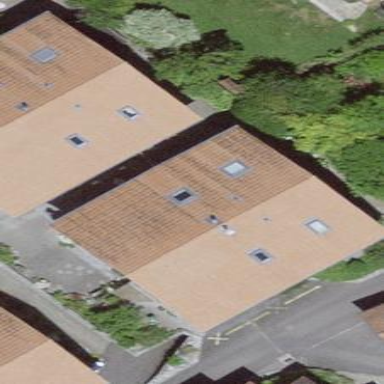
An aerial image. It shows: Residential building.